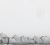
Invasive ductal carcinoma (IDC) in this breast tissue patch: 0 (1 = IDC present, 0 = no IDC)